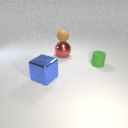
large red metal sphere behind small green rubber cylinder